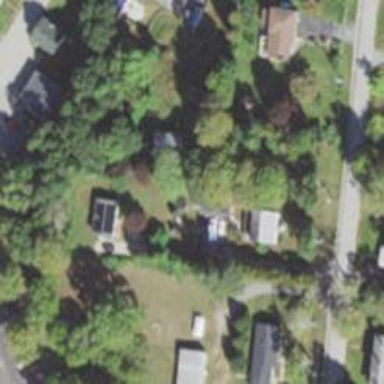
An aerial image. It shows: Residential driveway.